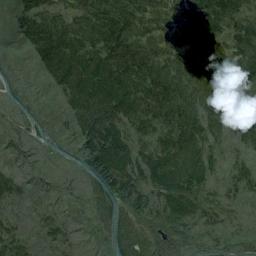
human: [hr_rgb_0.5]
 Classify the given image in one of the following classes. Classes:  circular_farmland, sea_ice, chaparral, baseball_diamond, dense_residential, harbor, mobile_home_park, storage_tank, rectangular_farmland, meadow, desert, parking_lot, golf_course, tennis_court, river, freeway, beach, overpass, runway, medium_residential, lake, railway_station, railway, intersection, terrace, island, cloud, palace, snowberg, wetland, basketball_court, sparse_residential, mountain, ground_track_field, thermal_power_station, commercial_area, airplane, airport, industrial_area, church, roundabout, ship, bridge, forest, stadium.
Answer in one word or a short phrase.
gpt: cloud